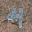
Label: 4